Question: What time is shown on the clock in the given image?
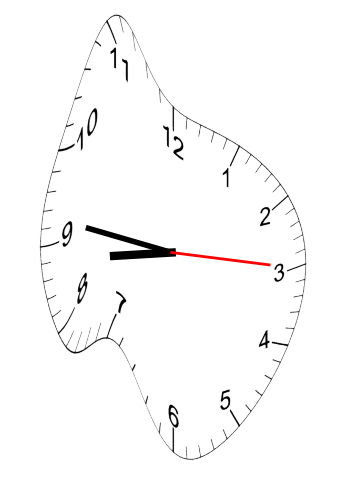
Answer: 08:46:15